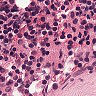
Metastatic tissue present: no